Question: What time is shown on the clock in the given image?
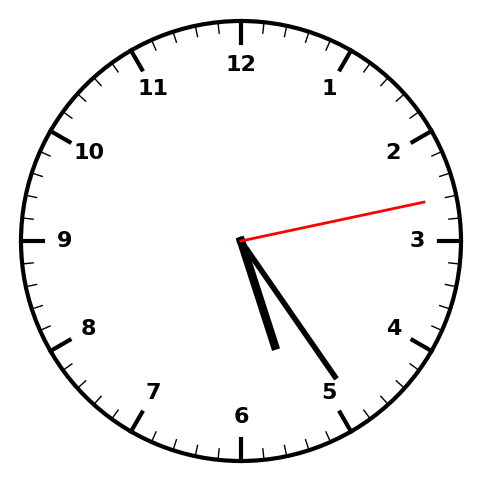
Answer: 05:24:13